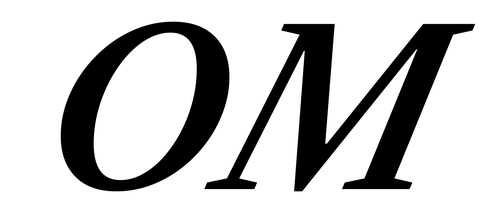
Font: LibreCaslonText-Italic_SemiBold_Italic